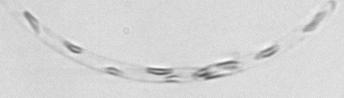
Label: Guinardia_striata